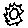
Label: sun